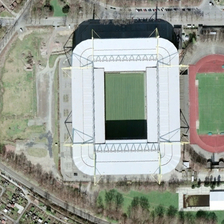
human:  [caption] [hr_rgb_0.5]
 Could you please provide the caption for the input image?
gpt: a stadium and a playground are surrounded by three roads with green trees in two sides of it .

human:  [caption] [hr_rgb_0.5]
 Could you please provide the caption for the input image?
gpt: a stadium and a playground are surrounded by three roads with green trees in two sides of it .

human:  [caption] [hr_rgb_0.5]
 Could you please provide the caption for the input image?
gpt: a stadium and a playground are surrounded by three roads with green trees in two sides of it .

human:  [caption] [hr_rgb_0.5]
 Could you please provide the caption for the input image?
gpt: a stadium and a playground are surrounded by three roads with green trees in two sides of it .

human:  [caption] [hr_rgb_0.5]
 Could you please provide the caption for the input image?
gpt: a stadium and a playground are surrounded by three roads with green trees in two sides of it .